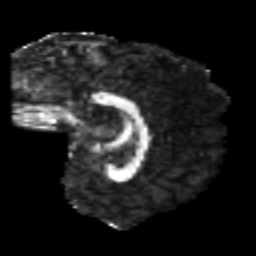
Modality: FA
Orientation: sagittal
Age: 24
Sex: male
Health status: healthy
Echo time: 0.074 s